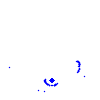
Particle: kaon